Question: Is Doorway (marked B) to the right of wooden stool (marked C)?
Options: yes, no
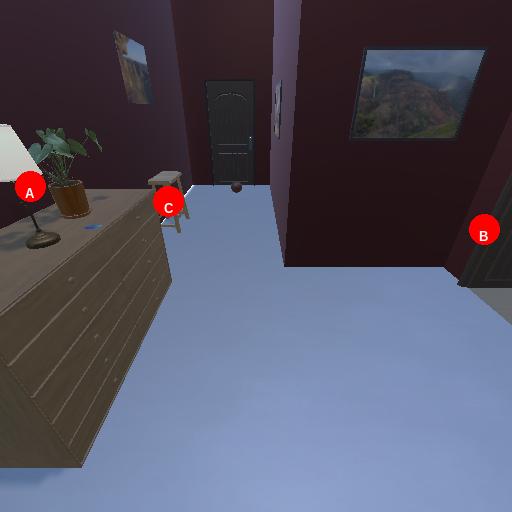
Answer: yes